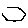
Label: hexagon